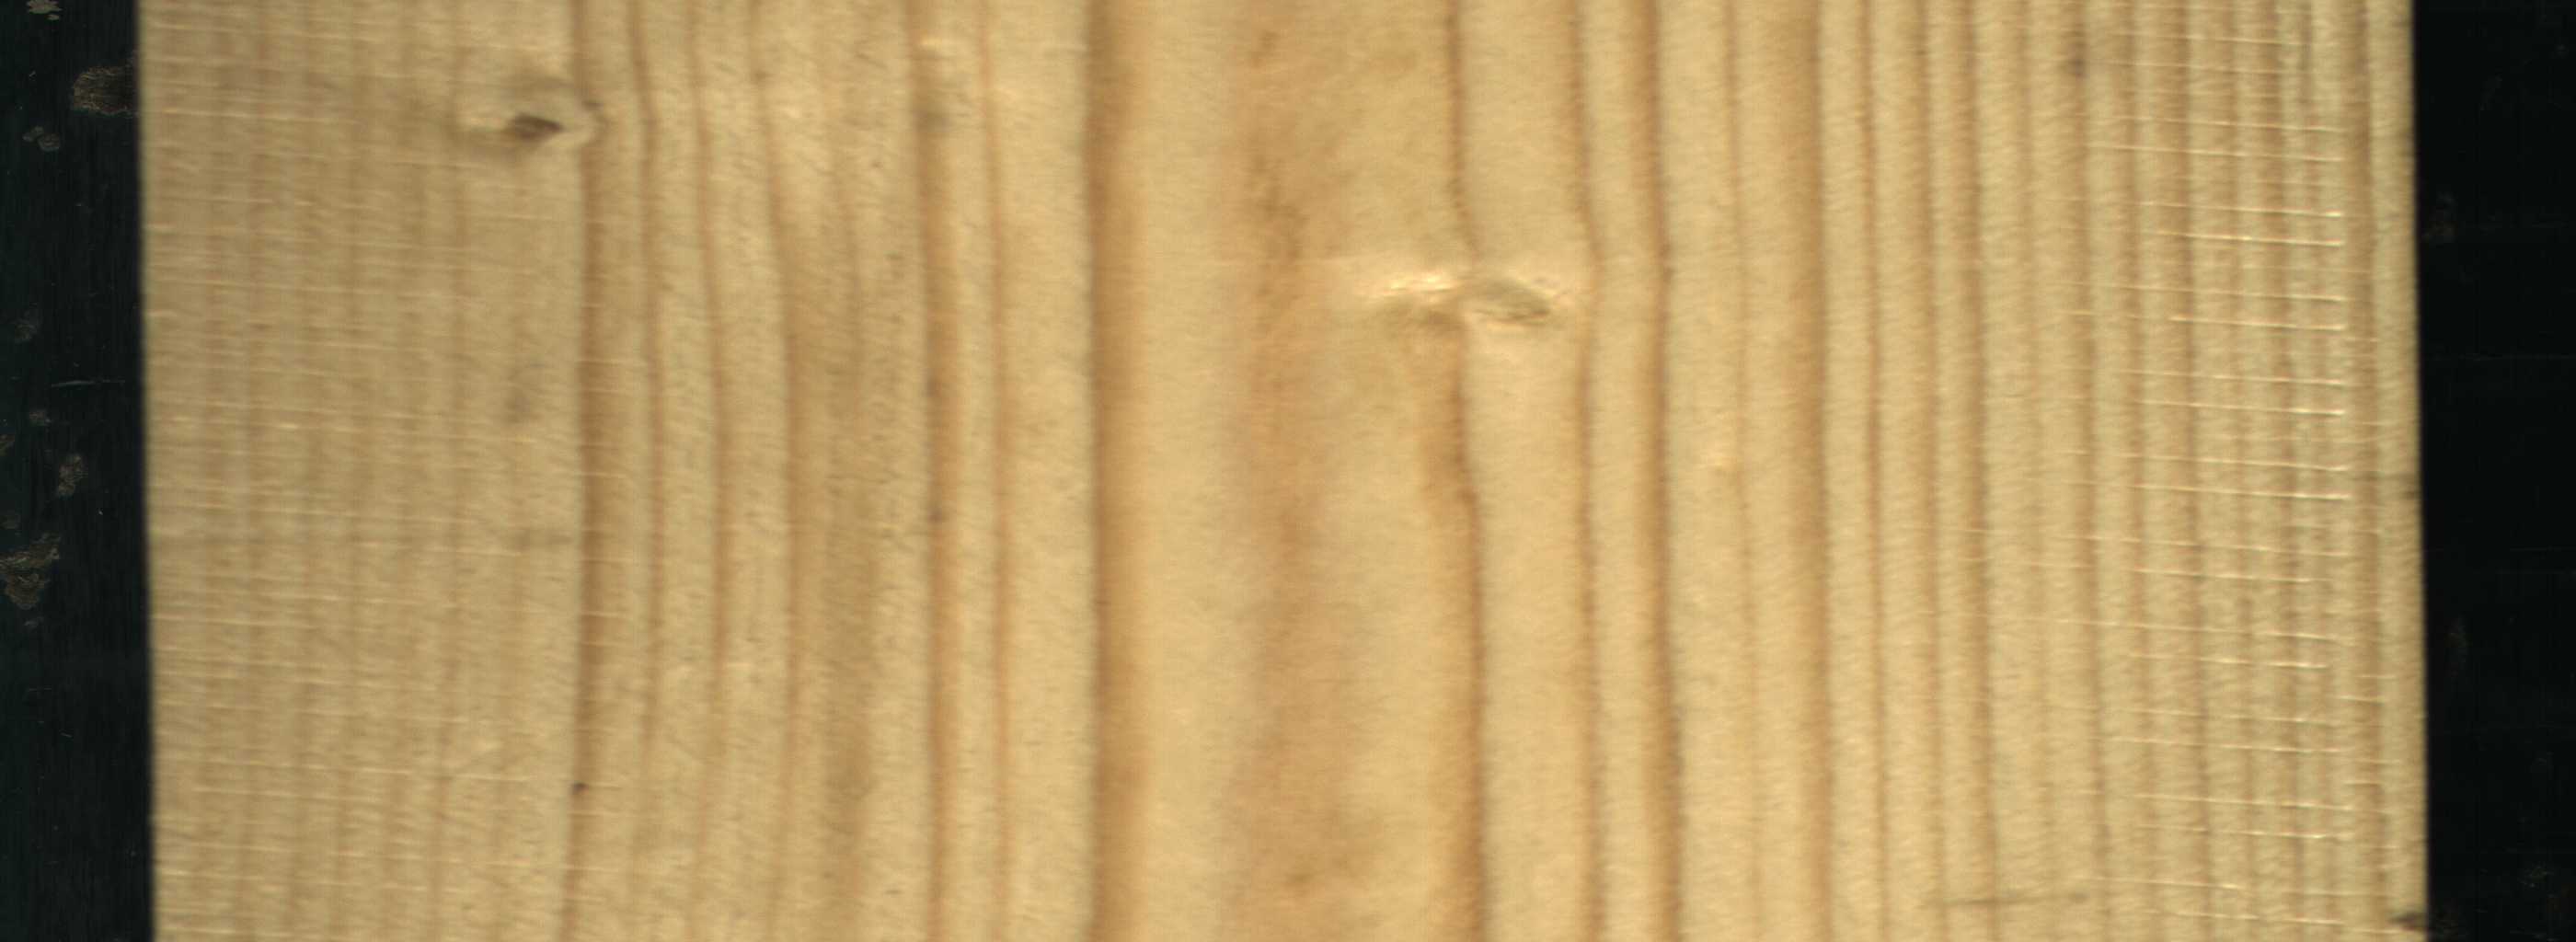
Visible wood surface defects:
Live_Knot